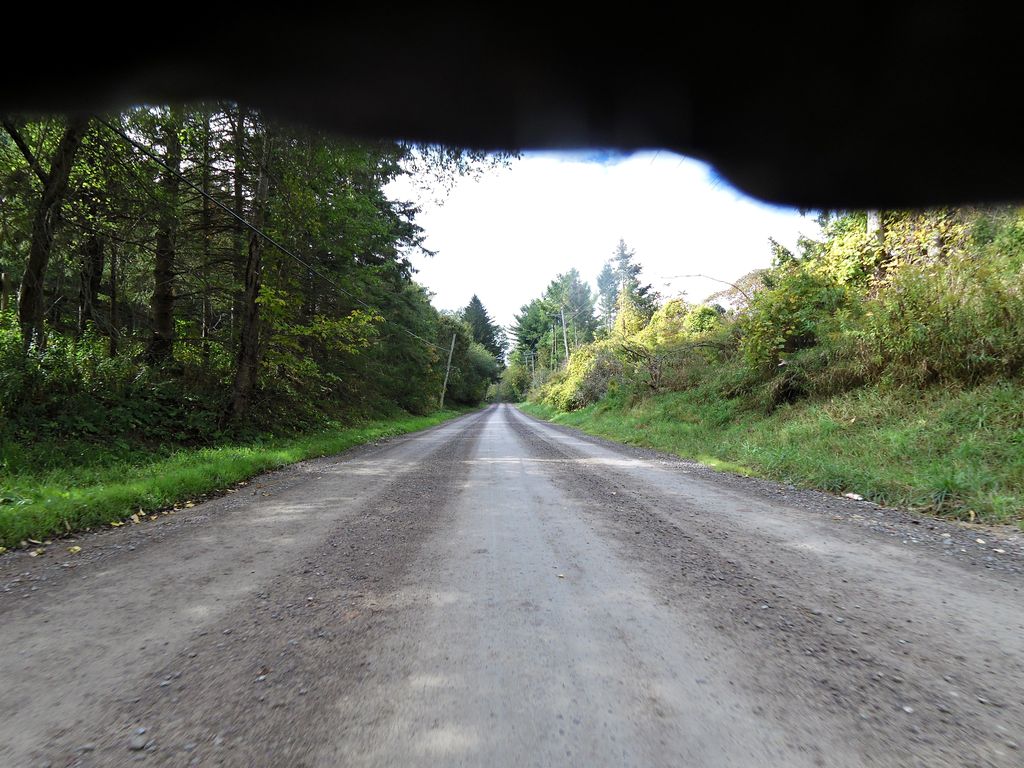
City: hamilton